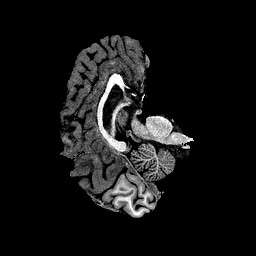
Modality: T1w
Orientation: axial
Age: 24
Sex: male
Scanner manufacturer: ge
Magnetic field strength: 3 T
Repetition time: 7.66 s
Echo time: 0.003476 s